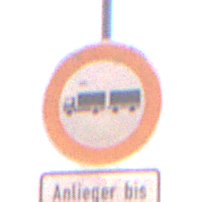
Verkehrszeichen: VerbotLastkraftwagenMitAnhaenger
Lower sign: SonstigeFahrzeugePersonengruppenFrei3
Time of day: SunriseSunset
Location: Outdoor (Urban)
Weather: Clear
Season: NotSpecified
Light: Natural